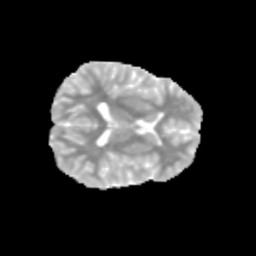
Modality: MD
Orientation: axial
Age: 13
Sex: female
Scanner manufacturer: siemens
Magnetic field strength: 3 T
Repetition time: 3.8 s
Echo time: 0.07 s